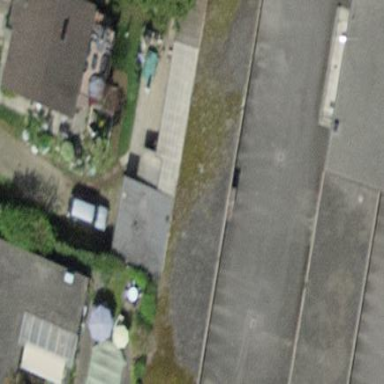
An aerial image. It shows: Group of garages.